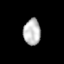
Tissue: lung
Cell type: T cells
Senescence score: 0.195
Nuclear area (px): 438
Mean DAPI intensity: 189.397